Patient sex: M
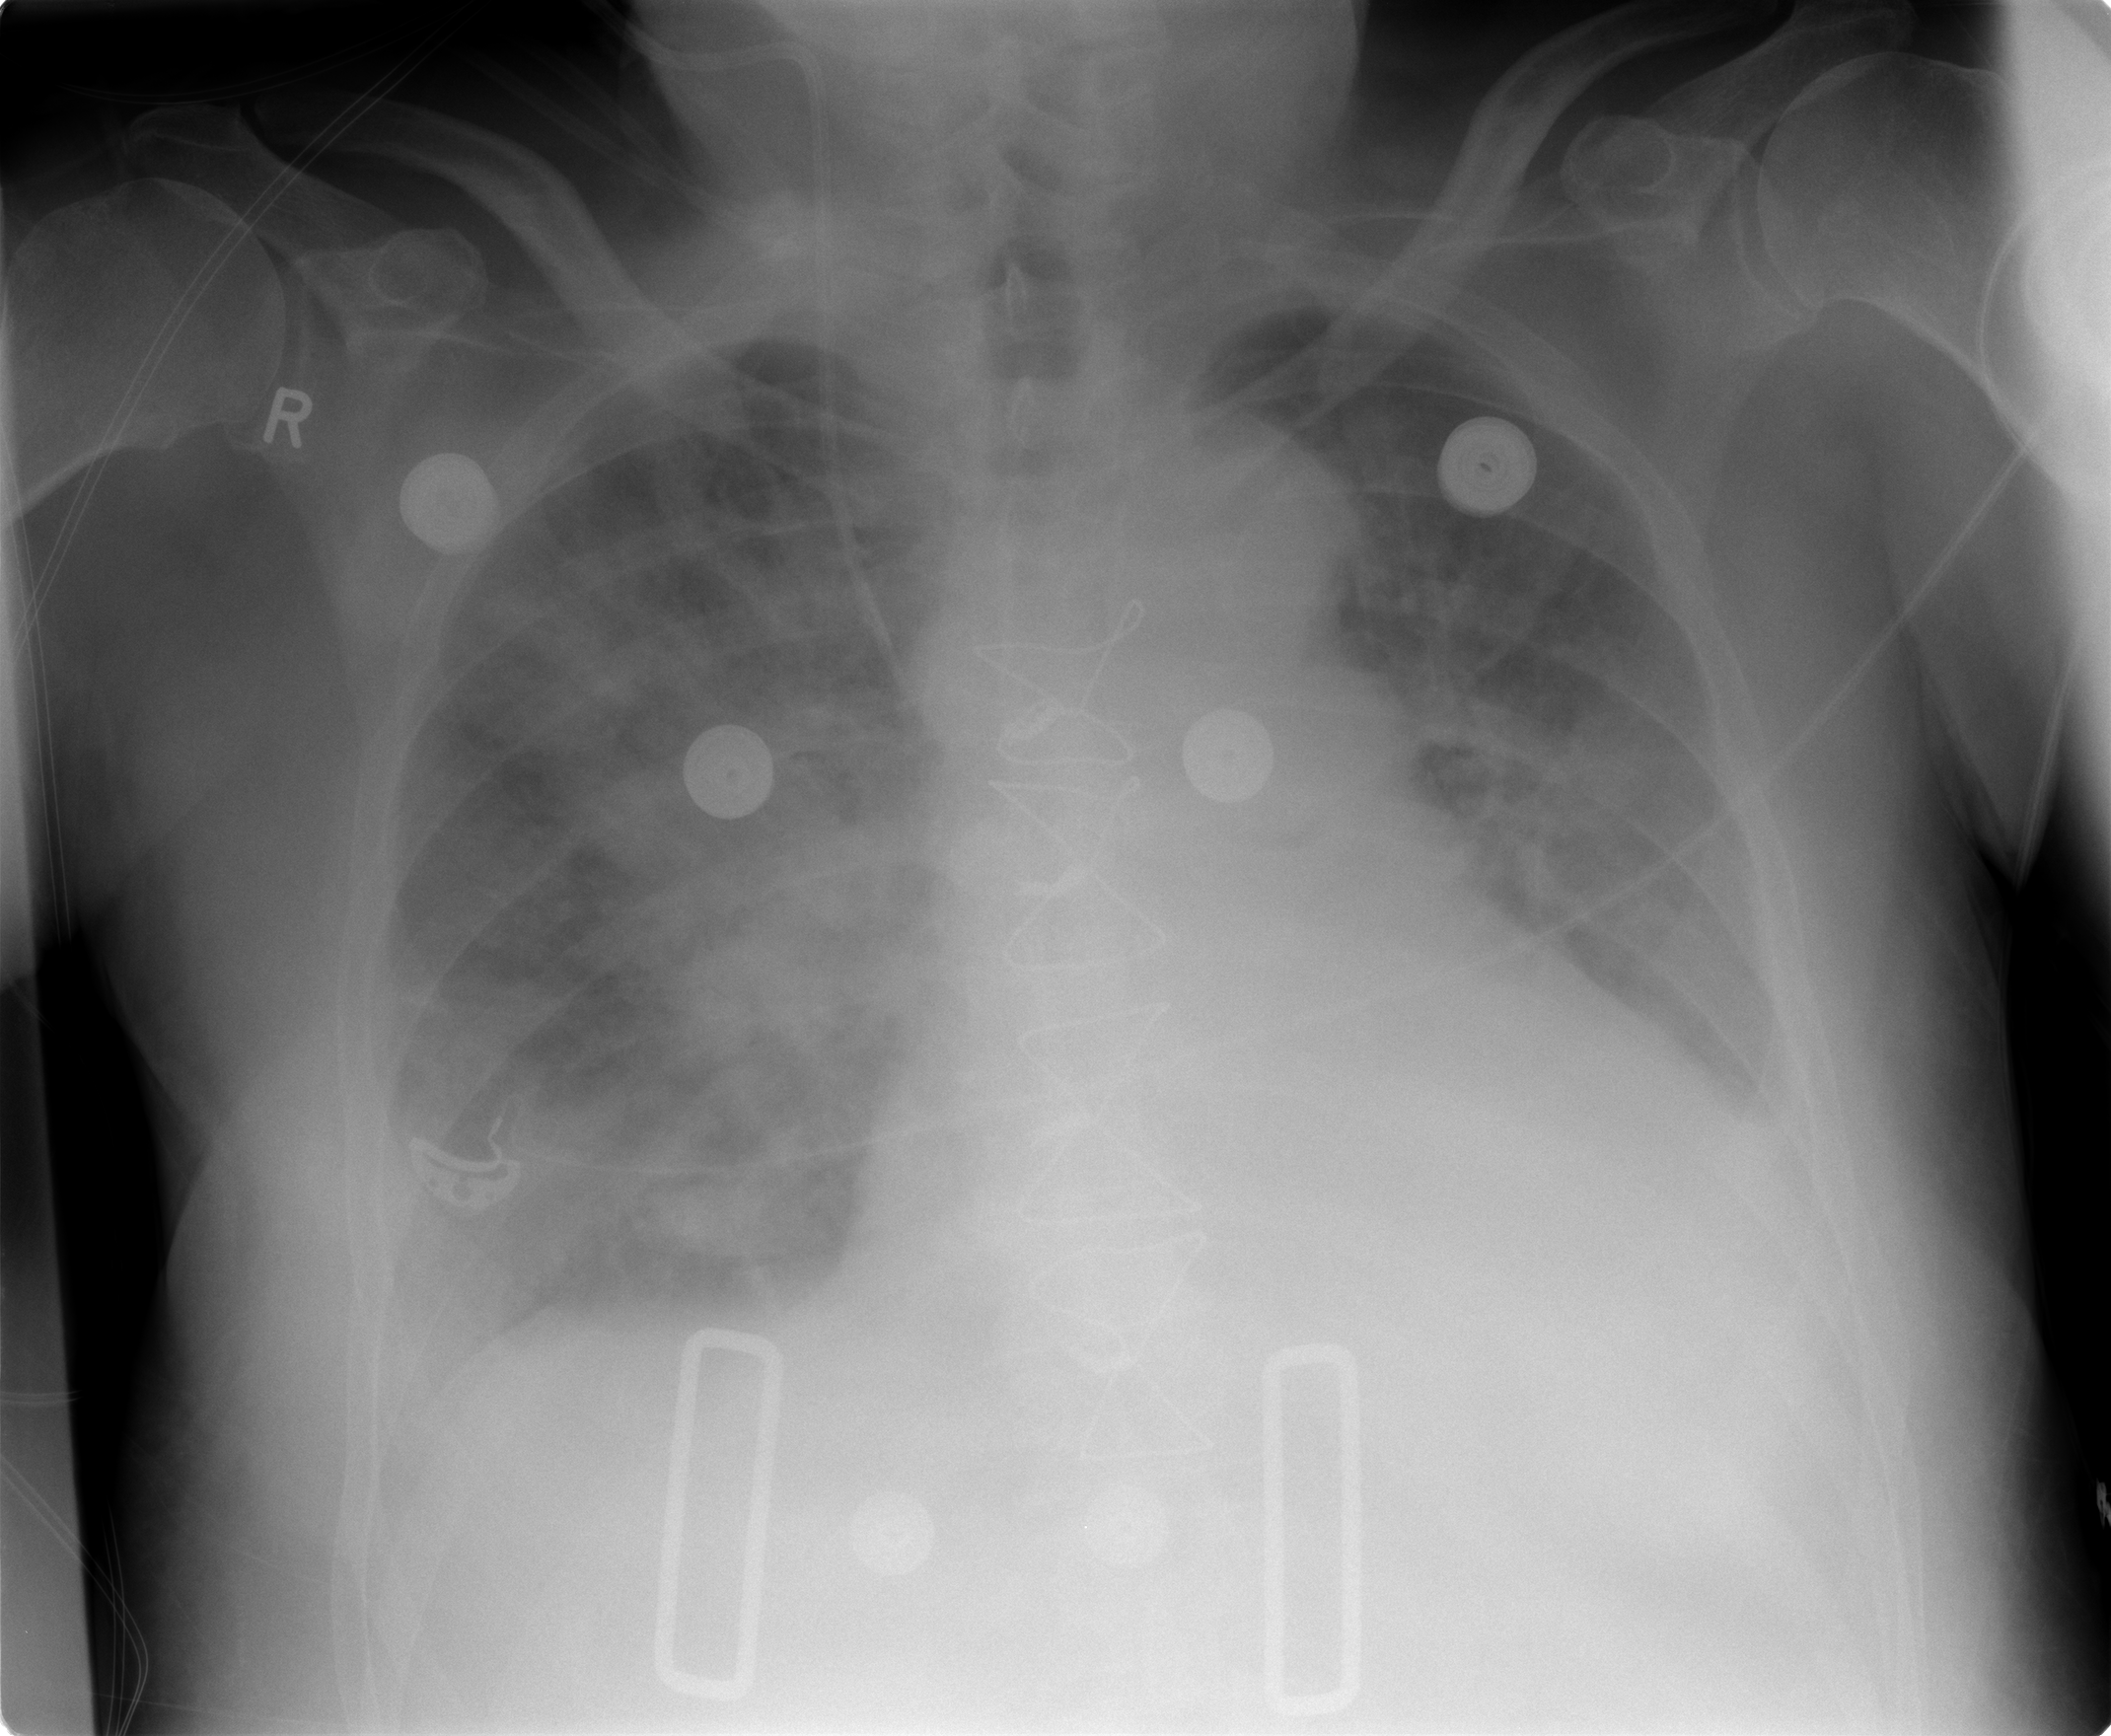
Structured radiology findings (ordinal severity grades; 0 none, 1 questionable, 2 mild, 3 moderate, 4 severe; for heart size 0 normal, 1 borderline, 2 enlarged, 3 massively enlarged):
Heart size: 2
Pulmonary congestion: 3
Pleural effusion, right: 2
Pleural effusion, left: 2
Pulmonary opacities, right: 3
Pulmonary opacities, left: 3
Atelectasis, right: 3
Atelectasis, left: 2